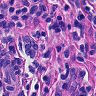
Metastatic tissue present: yes